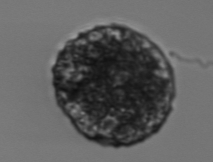
Label: Vicicitus_globosus